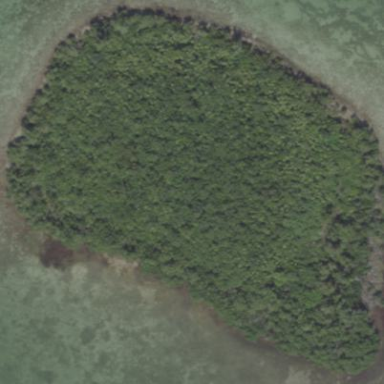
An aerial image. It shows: Islet along the natural coastline.